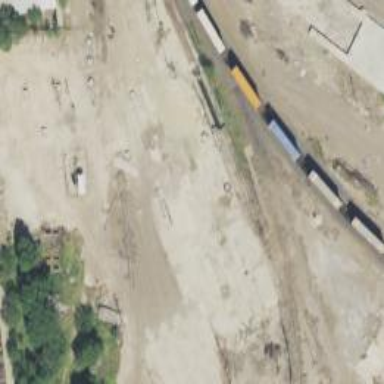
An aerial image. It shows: Railway yard in service.